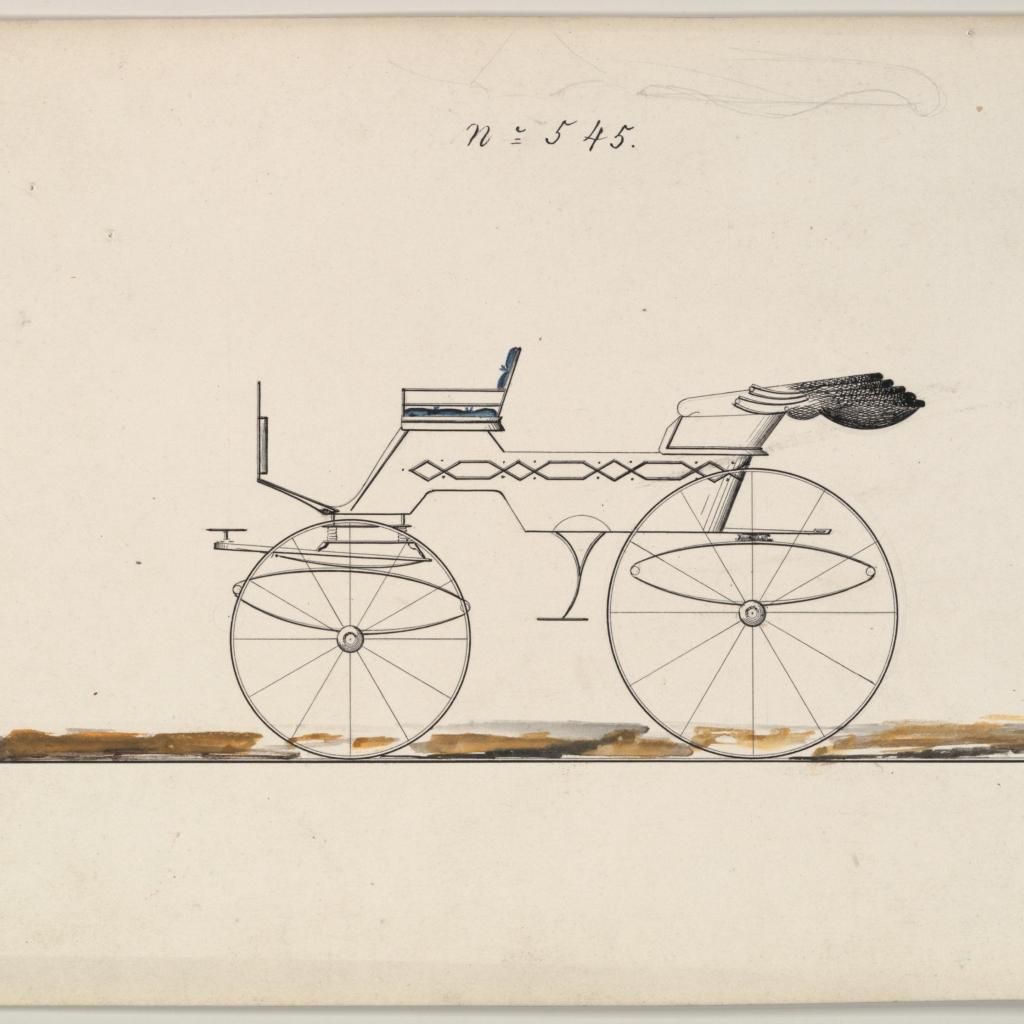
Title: Design for Phaeton, no. 545
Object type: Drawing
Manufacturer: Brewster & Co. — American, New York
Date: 1850–74
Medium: Pen and black ink, watercolor and gouache
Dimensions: sheet: 6 3/8 x 9 7/8 in. (16.2 x 25.1 cm)
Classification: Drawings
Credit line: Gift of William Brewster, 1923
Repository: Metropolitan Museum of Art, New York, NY